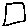
Label: square